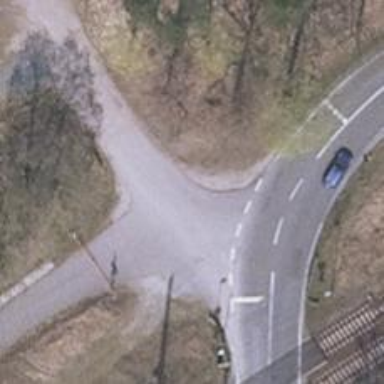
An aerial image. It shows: Unclassified road.